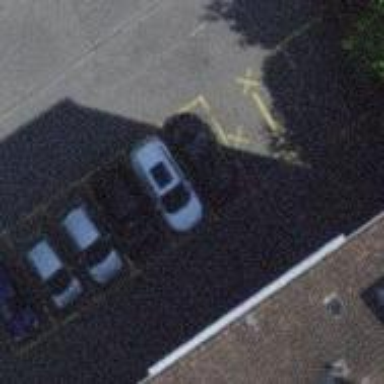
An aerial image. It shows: Parking available on the street side.